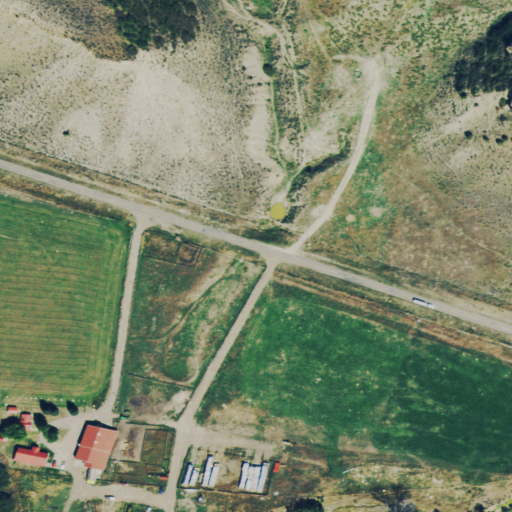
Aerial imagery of valley in Colorado named Deakin Gulch containing cultivated crops, shrub, pasture, open development, low intensity development, and deciduous forest